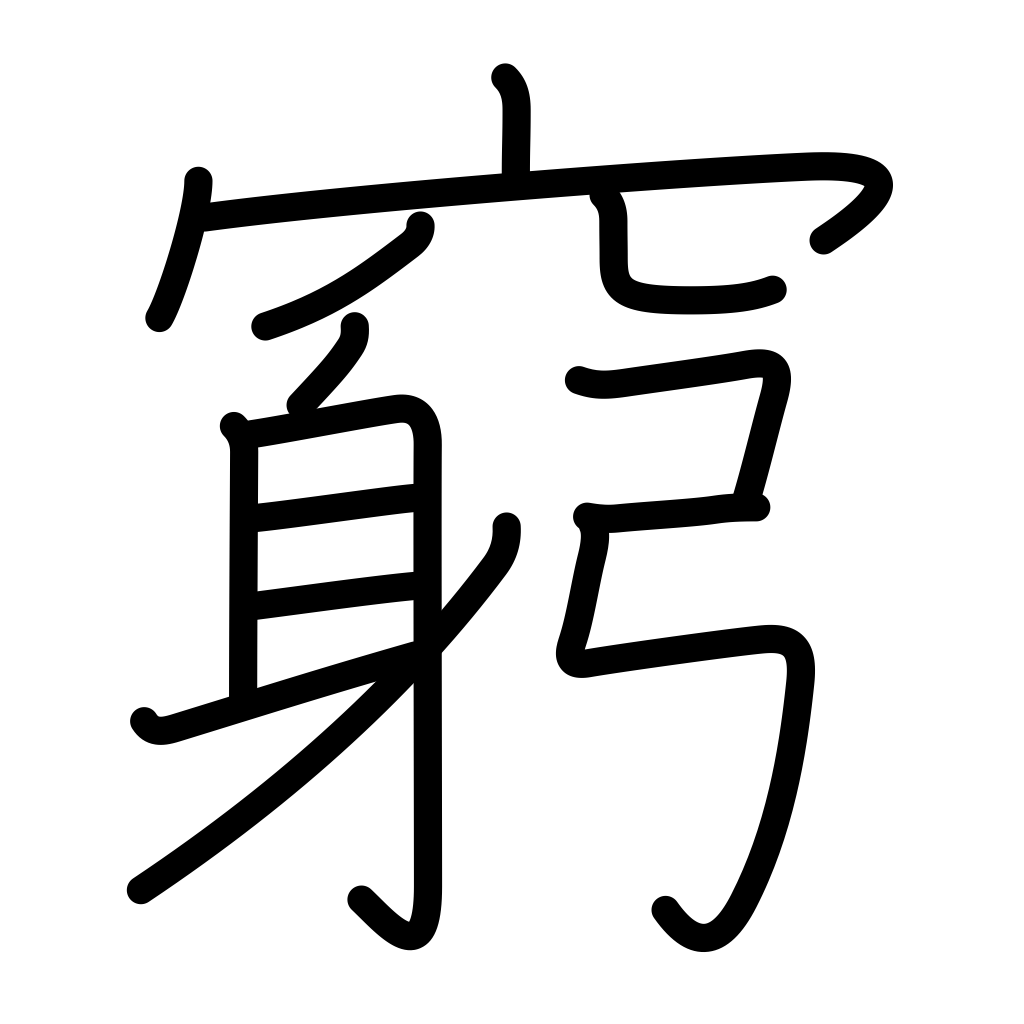
Meaning: hard up, destitute, suffer, perplexed, cornered